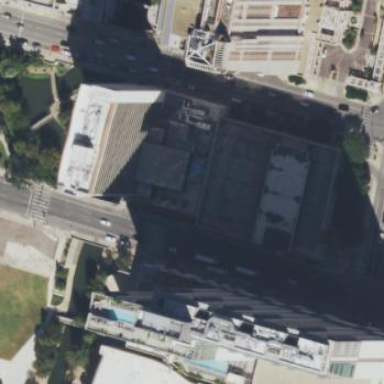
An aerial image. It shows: Hotel building.